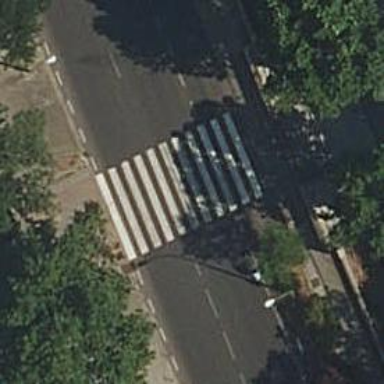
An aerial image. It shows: Uncontrolled crossing on the road.